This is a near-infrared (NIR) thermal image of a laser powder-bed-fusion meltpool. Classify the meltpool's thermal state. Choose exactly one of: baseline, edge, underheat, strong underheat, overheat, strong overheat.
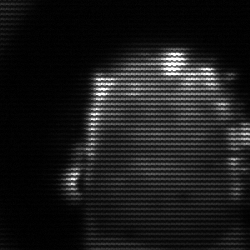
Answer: baseline